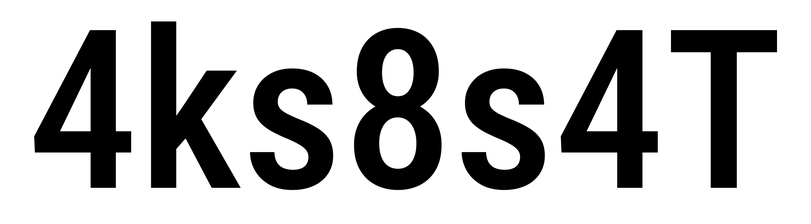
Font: Roboto_Condensed_Medium